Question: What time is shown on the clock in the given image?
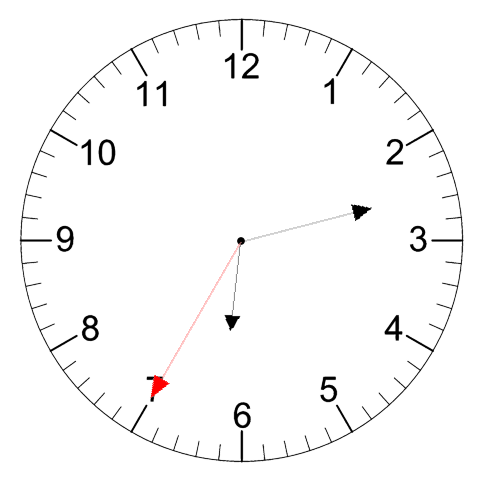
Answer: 06:12:35